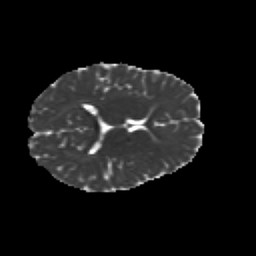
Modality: MD
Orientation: axial
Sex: female
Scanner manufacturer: siemens
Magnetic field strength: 3 T
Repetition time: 5 s
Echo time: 0.071 s